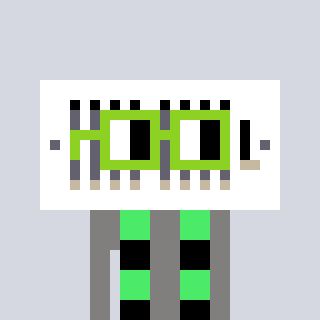
a pixel art character with square light green glasses, a vent-shaped head and a bluegrey-colored body on a cool background